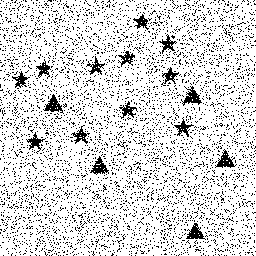
Squares: 0
Triangles: 5
Stars: 11
Total shapes: 16